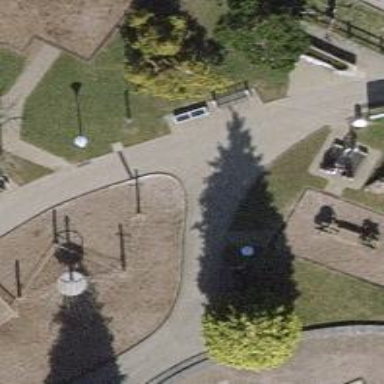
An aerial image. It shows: Playground located in recreation ground.